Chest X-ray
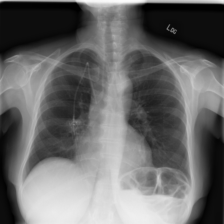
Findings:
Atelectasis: negative
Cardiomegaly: negative
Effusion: negative
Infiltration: negative
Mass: negative
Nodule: negative
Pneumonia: negative
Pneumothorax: negative
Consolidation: negative
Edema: negative
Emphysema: negative
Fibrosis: negative
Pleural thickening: negative
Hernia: negative